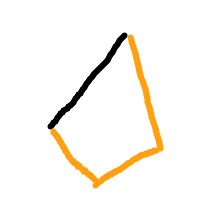
Shape: kite